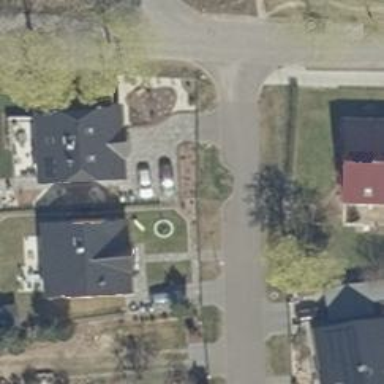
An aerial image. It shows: Traffic calming feature called choker.